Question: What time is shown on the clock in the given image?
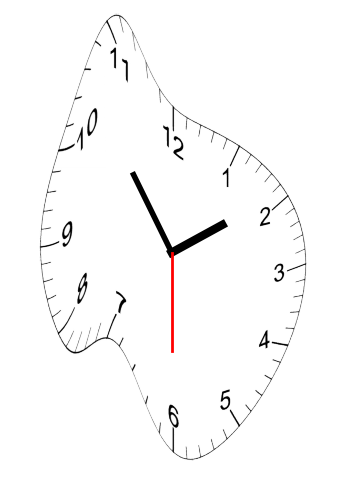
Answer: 01:53:30